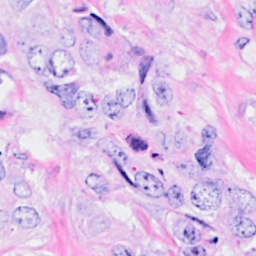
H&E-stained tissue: Breast